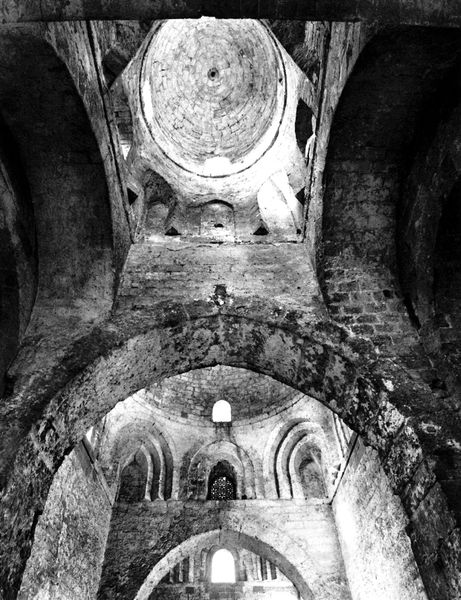
Titel: S. Giovanni degli Eremiti in Palermo
Standort: Palermo (EU - I)
Schlagwörter: fenster, licht, raum, gebäude, architektur, stein, steine, innenraum, kirche, innen, turm, ecke, bogen, mauer, rundbogen, kuppel, lichteinfall, foto, ruine, schwarz-weiß, öffnung, spitzbogen, untersicht, karg, verfallen, vierung, verwittert, verwitterung